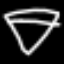
Label: diamond